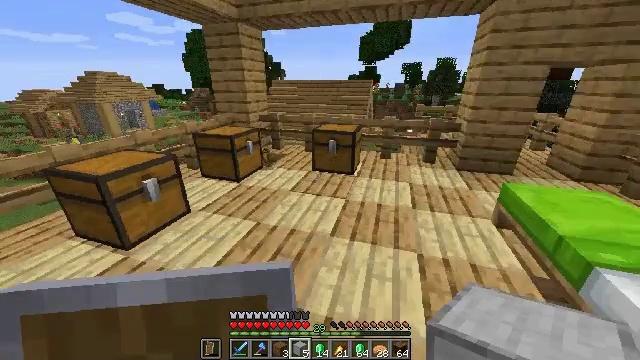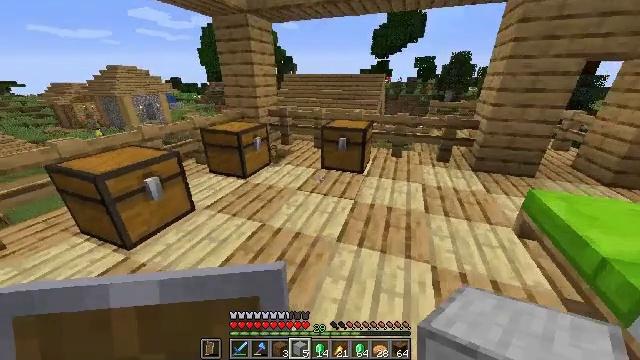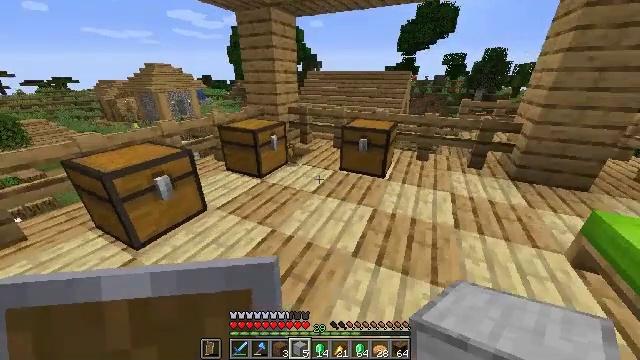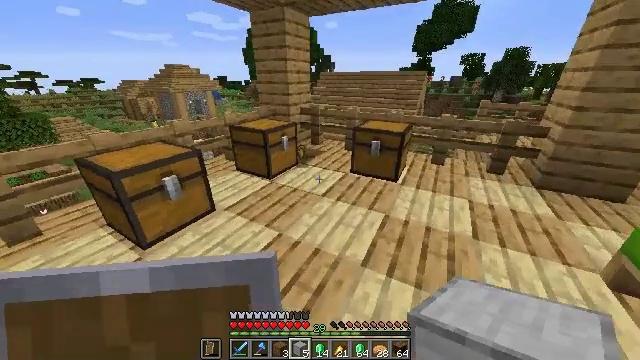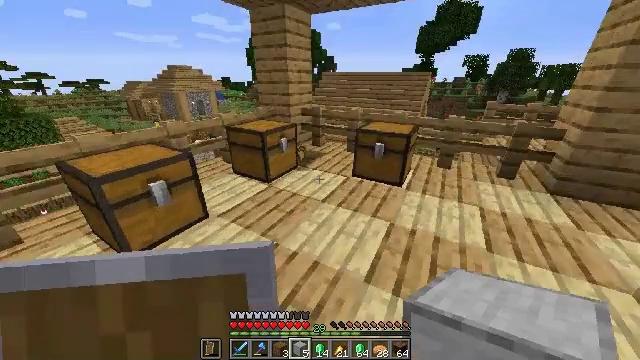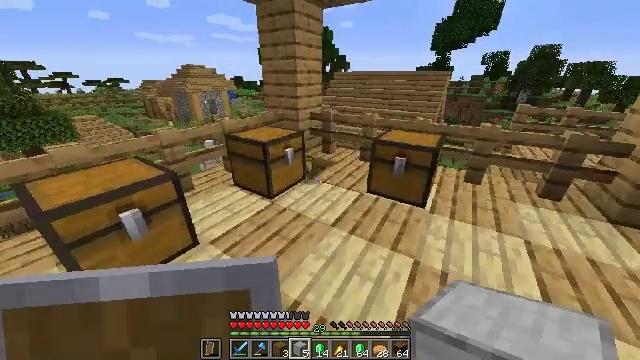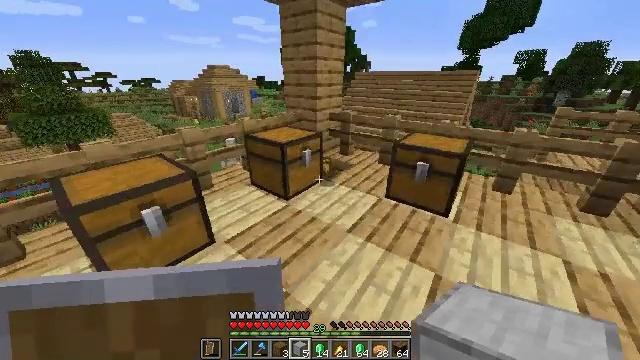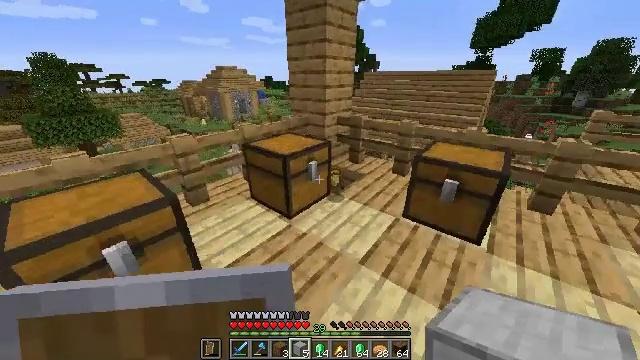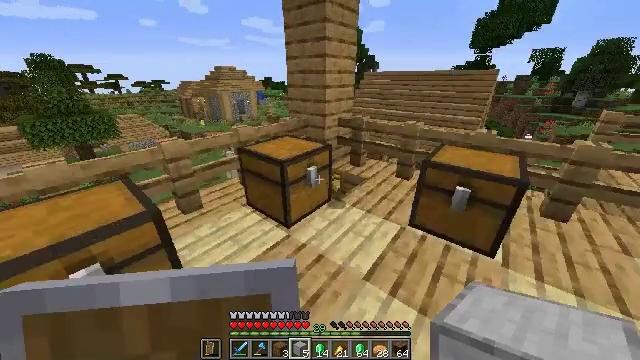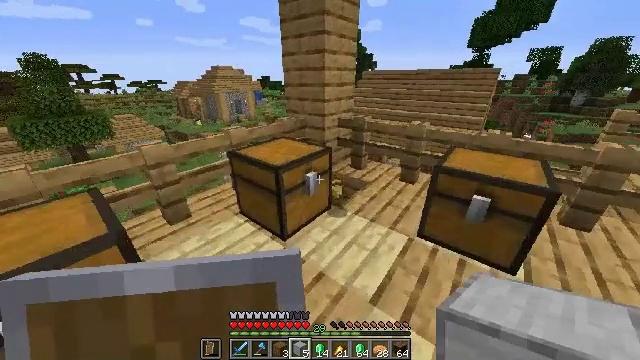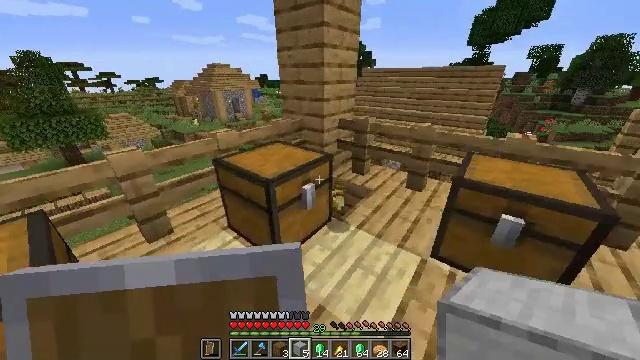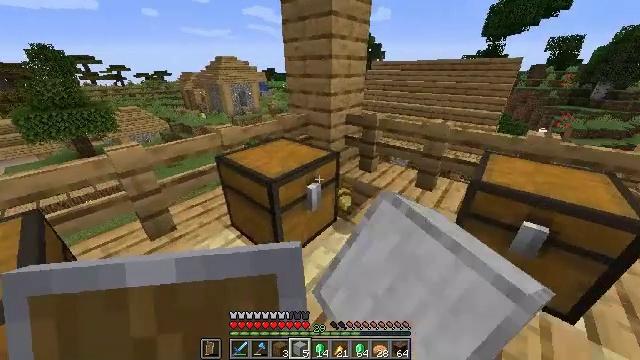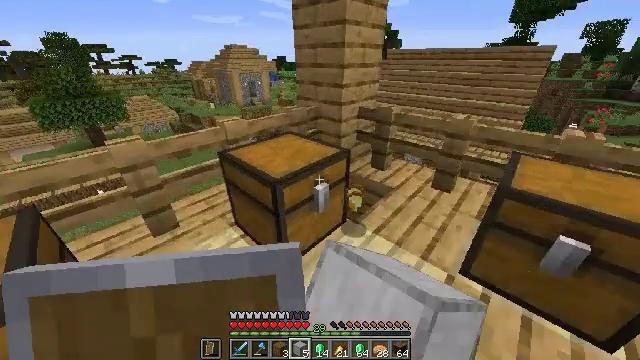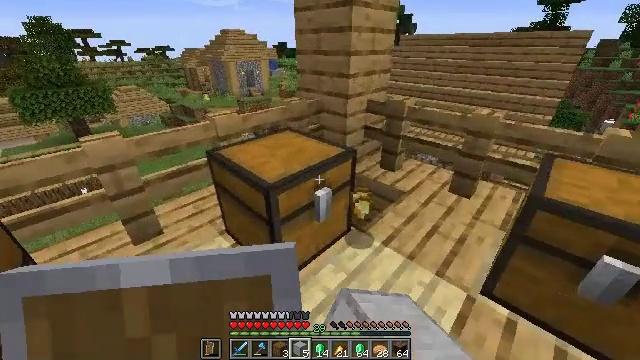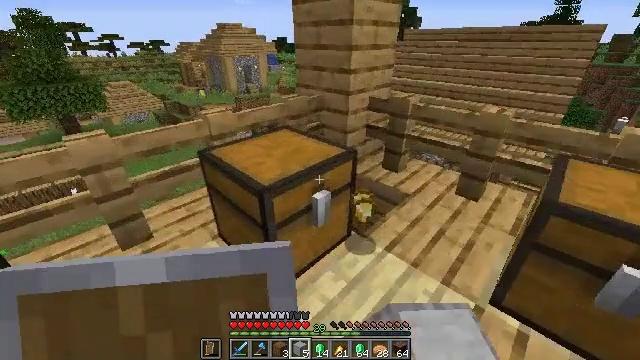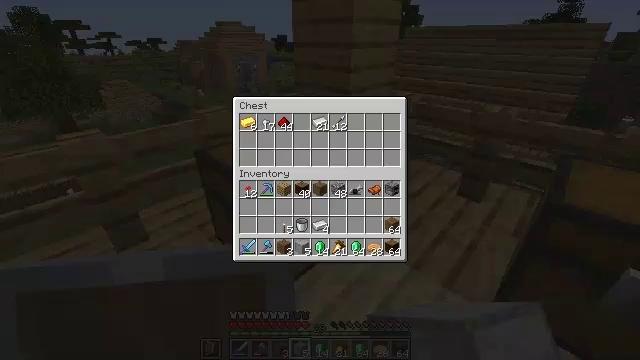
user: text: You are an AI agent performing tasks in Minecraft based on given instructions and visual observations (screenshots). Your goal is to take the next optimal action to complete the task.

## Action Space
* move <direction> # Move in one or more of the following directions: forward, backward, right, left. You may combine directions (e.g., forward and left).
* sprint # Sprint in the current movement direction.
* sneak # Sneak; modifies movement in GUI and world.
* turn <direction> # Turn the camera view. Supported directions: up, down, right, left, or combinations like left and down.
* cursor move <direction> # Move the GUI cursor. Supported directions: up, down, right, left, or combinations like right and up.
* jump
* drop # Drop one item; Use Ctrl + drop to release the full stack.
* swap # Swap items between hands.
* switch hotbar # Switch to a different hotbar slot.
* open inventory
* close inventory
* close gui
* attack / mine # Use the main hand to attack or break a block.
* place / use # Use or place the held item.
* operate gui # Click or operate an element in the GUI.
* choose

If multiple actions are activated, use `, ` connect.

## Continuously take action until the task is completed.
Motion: motion action
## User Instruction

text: Open the crafting grid and create a blast furnace.
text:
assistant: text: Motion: move forward, sprint, turn left and down
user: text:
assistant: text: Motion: move forward, sprint, turn left and down
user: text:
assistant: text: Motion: move forward, sprint, turn left
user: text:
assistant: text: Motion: move forward, sprint
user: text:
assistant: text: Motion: move forward, sprint, turn left
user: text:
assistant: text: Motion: move forward, turn left
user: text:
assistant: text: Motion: move forward, turn left
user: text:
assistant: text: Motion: move forward
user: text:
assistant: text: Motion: move forward
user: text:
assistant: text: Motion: move forward, use / place
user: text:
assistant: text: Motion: turn left and down, use / place
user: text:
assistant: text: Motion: turn left and down, use / place
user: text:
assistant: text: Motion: turn left
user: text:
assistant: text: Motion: no_op
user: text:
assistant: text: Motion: cursor move right, open gui
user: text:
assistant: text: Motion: cursor move left
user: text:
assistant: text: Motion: no_op
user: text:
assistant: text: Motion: no_op
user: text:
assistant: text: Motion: no_op
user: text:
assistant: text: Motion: no_op
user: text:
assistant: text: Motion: no_op
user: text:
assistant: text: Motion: cursor move up
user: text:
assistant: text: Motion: cursor move up
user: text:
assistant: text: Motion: cursor move up
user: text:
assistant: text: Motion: cursor move up
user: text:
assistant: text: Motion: no_op
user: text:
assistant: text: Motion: no_op
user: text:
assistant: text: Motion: operate gui
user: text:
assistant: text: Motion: operate gui
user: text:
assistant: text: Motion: cursor move down